Question: I am trying to install Android-GPU-Image in my project. <URL>
When I download the source, it's broken down as such:

The github project does not include install instructions (other than a dependency line that didn't work for me) so I am trying to figure out how to install a package like this.
My question is:
Here is my gradle file
'''
import java.util.regex.Pattern
apply plugin: 'android'
buildscript {
repositories {
mavenCentral()
}
dependencies {
classpath 'com.android.tools.build:gradle:1.1.1'
}
}
project.ext {
multiarch = false
compileSdkVersion = Integer.parseInt(project.ANDROID_BUILD_SDK_VERSION)
minSdkVersion = Integer.parseInt(project.ANDROID_BUILD_MIN_SDK_VERSION)
targetSdkVersion = Integer.parseInt(project.ANDROID_BUILD_TARGET_SDK_VERSION)
buildToolsVersion = project.ANDROID_BUILD_TOOLS_VERSION
}
dependencies {
compile fileTree(dir: 'libs', include: '*.jar')
compile 'com.android.support:support-v4:22.0.0'
compile 'com.android.support:appcompat-v7:22.0.0'
compile 'jp.co.cyberagent.android.gpuimage:gpuimage-library:1.2.3'
compile project(':CordovaLib')
compile project(':app-FacebookLib')
compile files('libs/universal-image-loader-1.9.3.jar')
compile files('libs/twitter4j-core-4.0.3.jar')
compile files('libs/twitter4j-core-4.0.4-SNAPSHOT.jar')
compile files('libs/Filters.jar')
}
android {
sourceSets {
main {
manifest.srcFile 'AndroidManifest.xml'
java.srcDirs = ['src']
resources.srcDirs = ['src']
aidl.srcDirs = ['src']
renderscript.srcDirs = ['src']
res.srcDirs = ['res']
assets.srcDirs = ['assets']
}
}
defaultConfig {
versionCode Integer.parseInt("" + getVersionCodeFromManifest() + "0")
}
compileSdkVersion Integer.parseInt(project.ANDROID_BUILD_SDK_VERSION)
buildToolsVersion project.ANDROID_BUILD_TOOLS_VERSION
if (multiarch || System.env.BUILD_MULTIPLE_APKS) {
productFlavors {
armv7 {
versionCode defaultConfig.versionCode + 2
ndk {
abiFilters "armeabi-v7a", ""
}
}
x86 {
versionCode defaultConfig.versionCode + 4
ndk {
abiFilters "x86", ""
}
}
all {
ndk {
abiFilters "all", ""
}
}
}
}
compileOptions {
sourceCompatibility JavaVersion.VERSION_1_7
targetCompatibility JavaVersion.VERSION_1_7
}
}
task wrapper(type: Wrapper) {
gradleVersion = '1.12'
}
def getVersionCodeFromManifest() {
def manifestFile = file(android.sourceSets.main.manifest.srcFile)
def pattern = Pattern.compile("versionCode="(\d+)"")
def matcher = pattern.matcher(manifestFile.getText())
matcher.find()
return Integer.parseInt(matcher.group(1))
}
'''
Answer:
Needed to add
'''
repositories {
mavenCentral()
}
'''
To my gradle, the one I already had was in the build script, I needed it outside that scope too.
<URL>
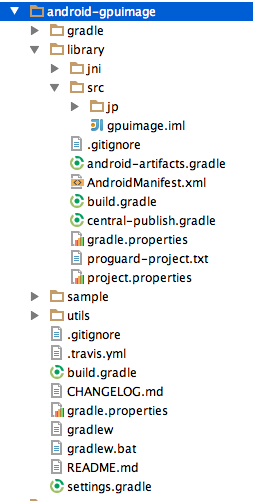
Answer: What you have checked out of github is the entire project , which containes the library project and a sample project showing how to use the library.
To use the library , you would have to include the dependency in gradle as mentioned
'''
dependencies {
compile 'jp.co.cyberagent.android.gpuimage:gpuimage-library:1.2.3'
}
'''
The gradle file lets you know what kind of project it is
for example ,a library project would have
'''
apply plugin: 'com.android.library'
'''
and the main application project would have
'''
apply plugin: 'com.android.application'
'''